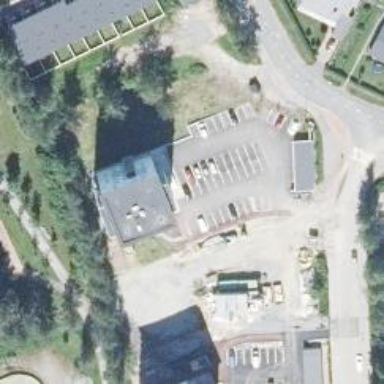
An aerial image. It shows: Parking area.